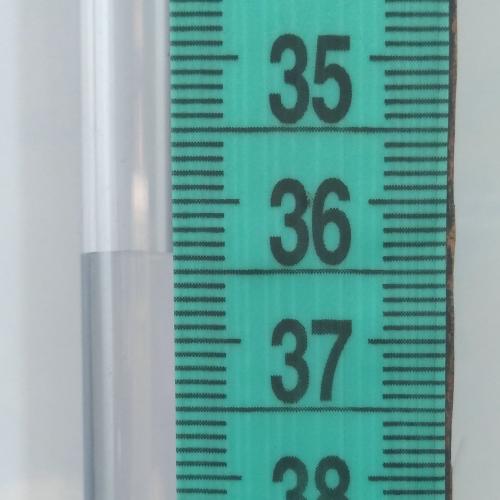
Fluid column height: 36.4 cm